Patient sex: M
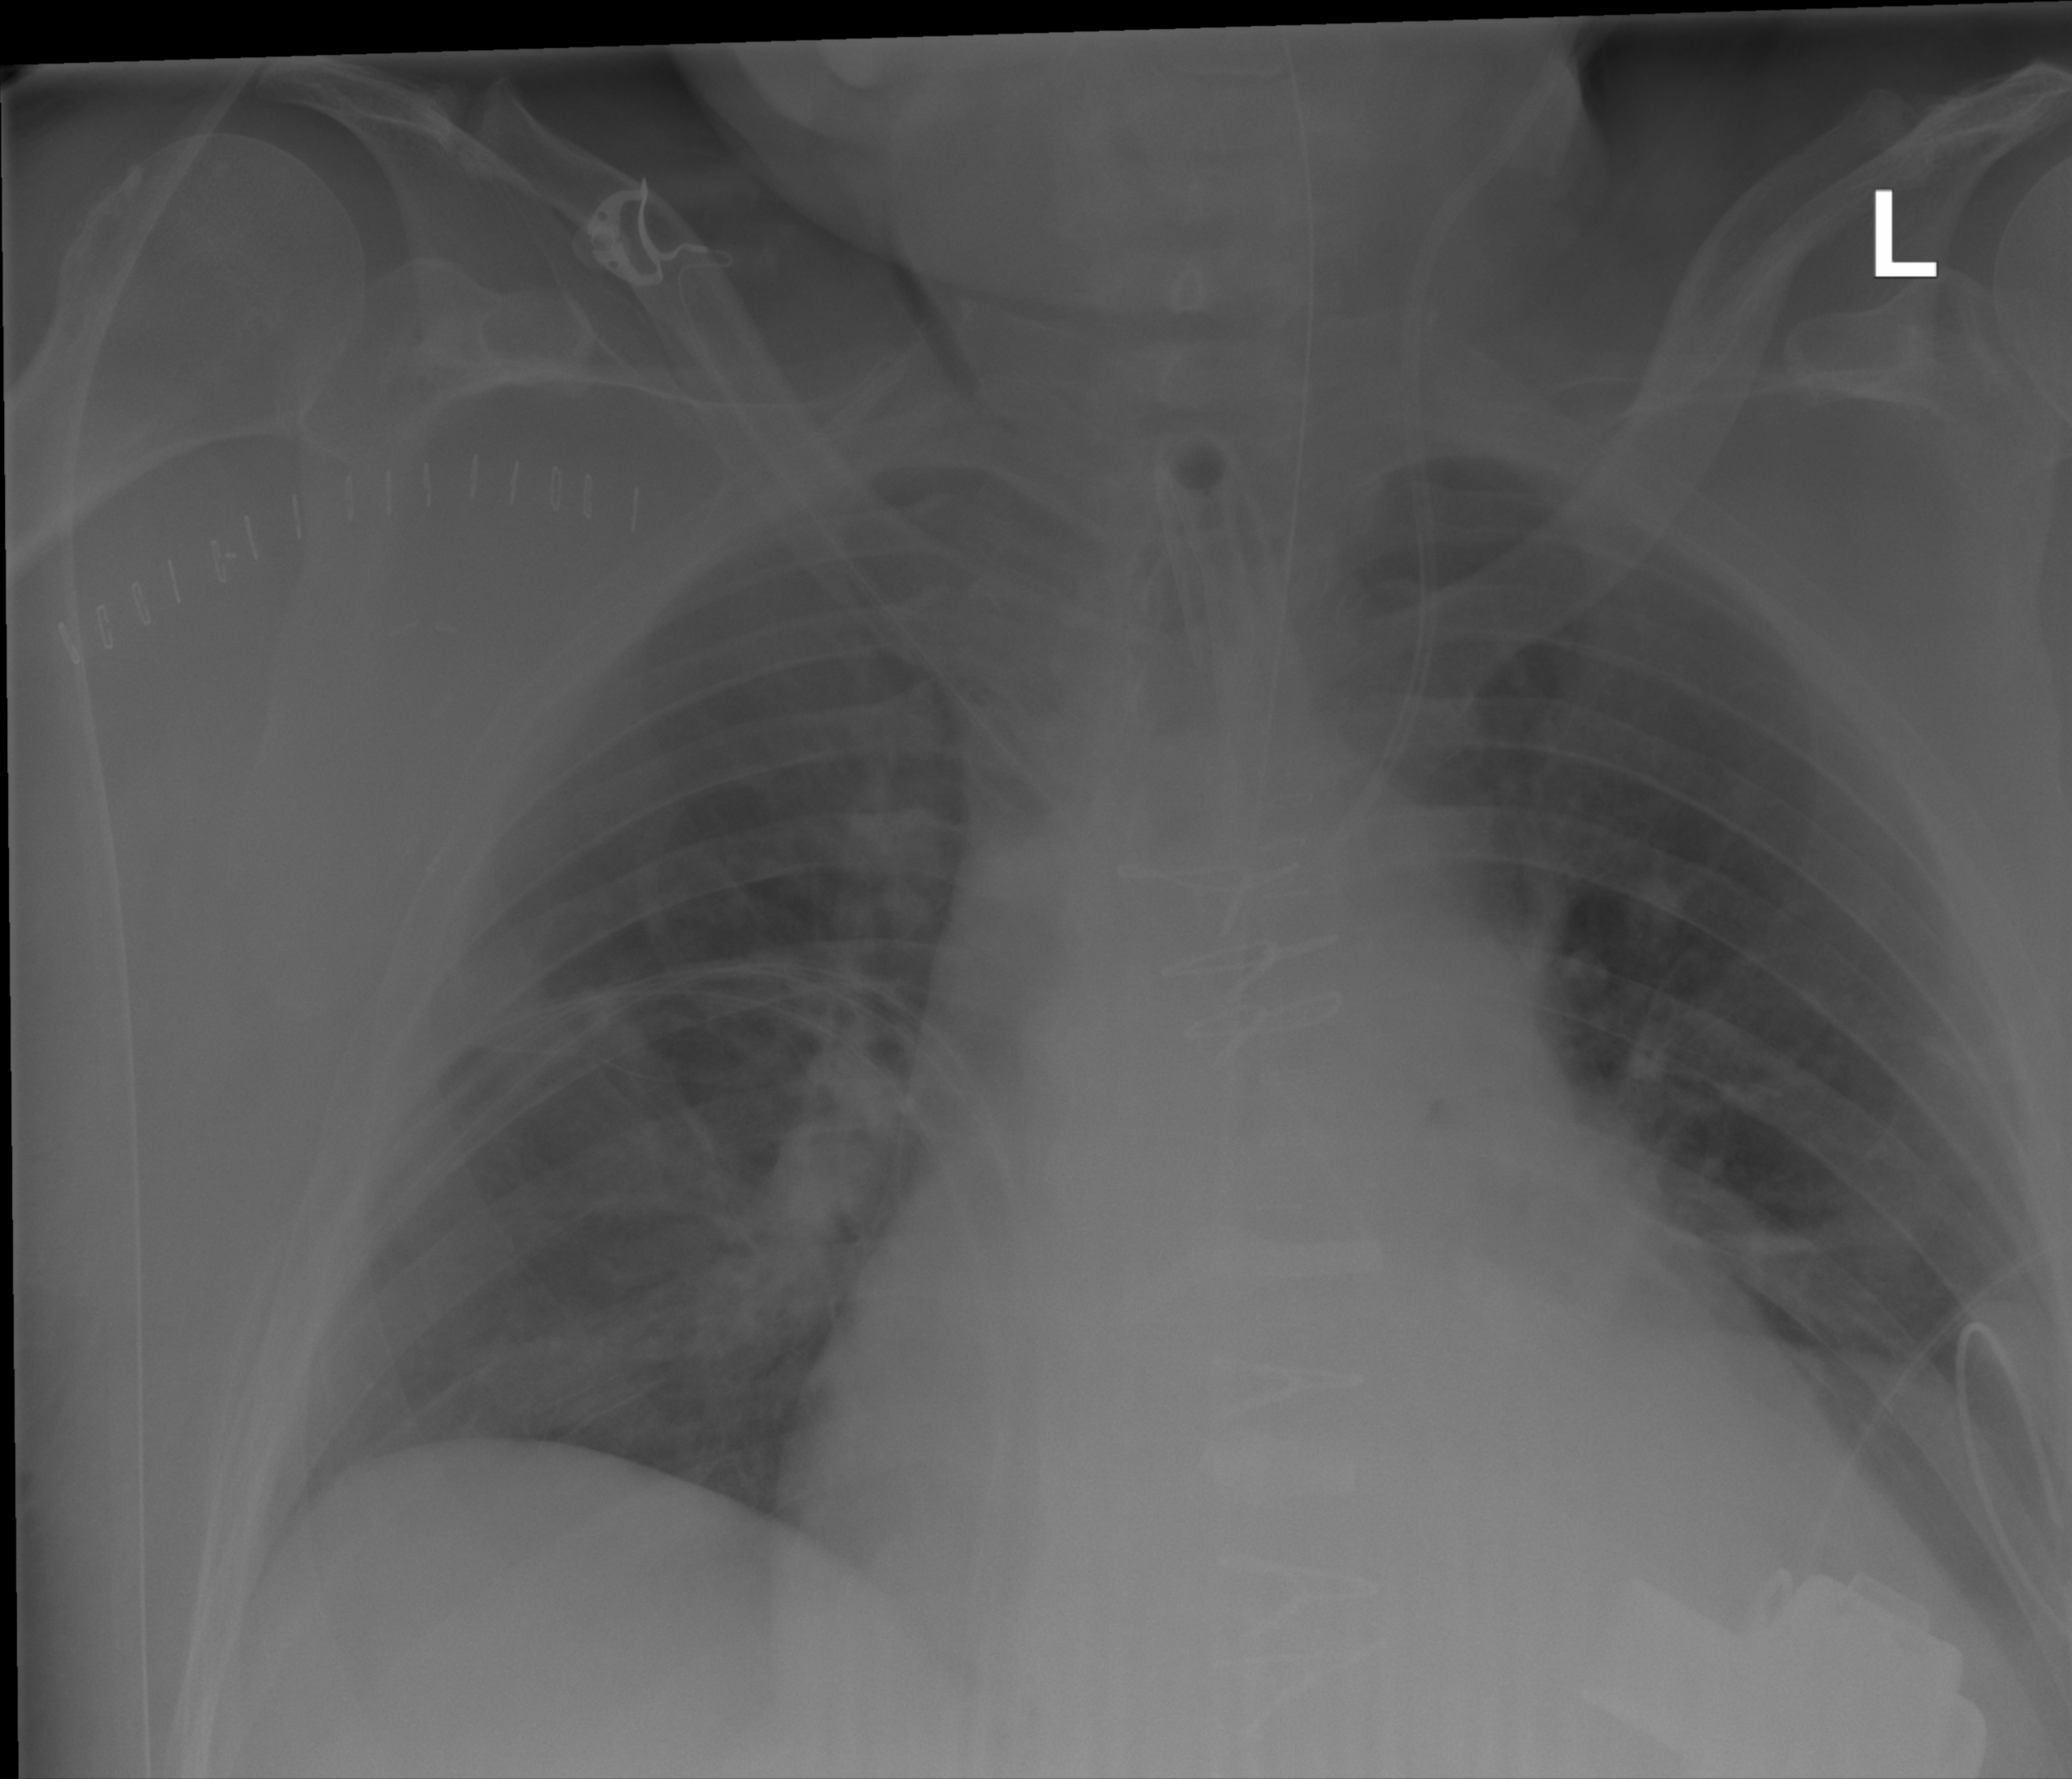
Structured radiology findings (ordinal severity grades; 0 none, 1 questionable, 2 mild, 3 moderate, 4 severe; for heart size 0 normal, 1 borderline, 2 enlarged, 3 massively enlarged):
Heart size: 3
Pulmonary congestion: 1
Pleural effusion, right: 0
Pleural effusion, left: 2
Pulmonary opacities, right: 0
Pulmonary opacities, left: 0
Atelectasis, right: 2
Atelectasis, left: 2